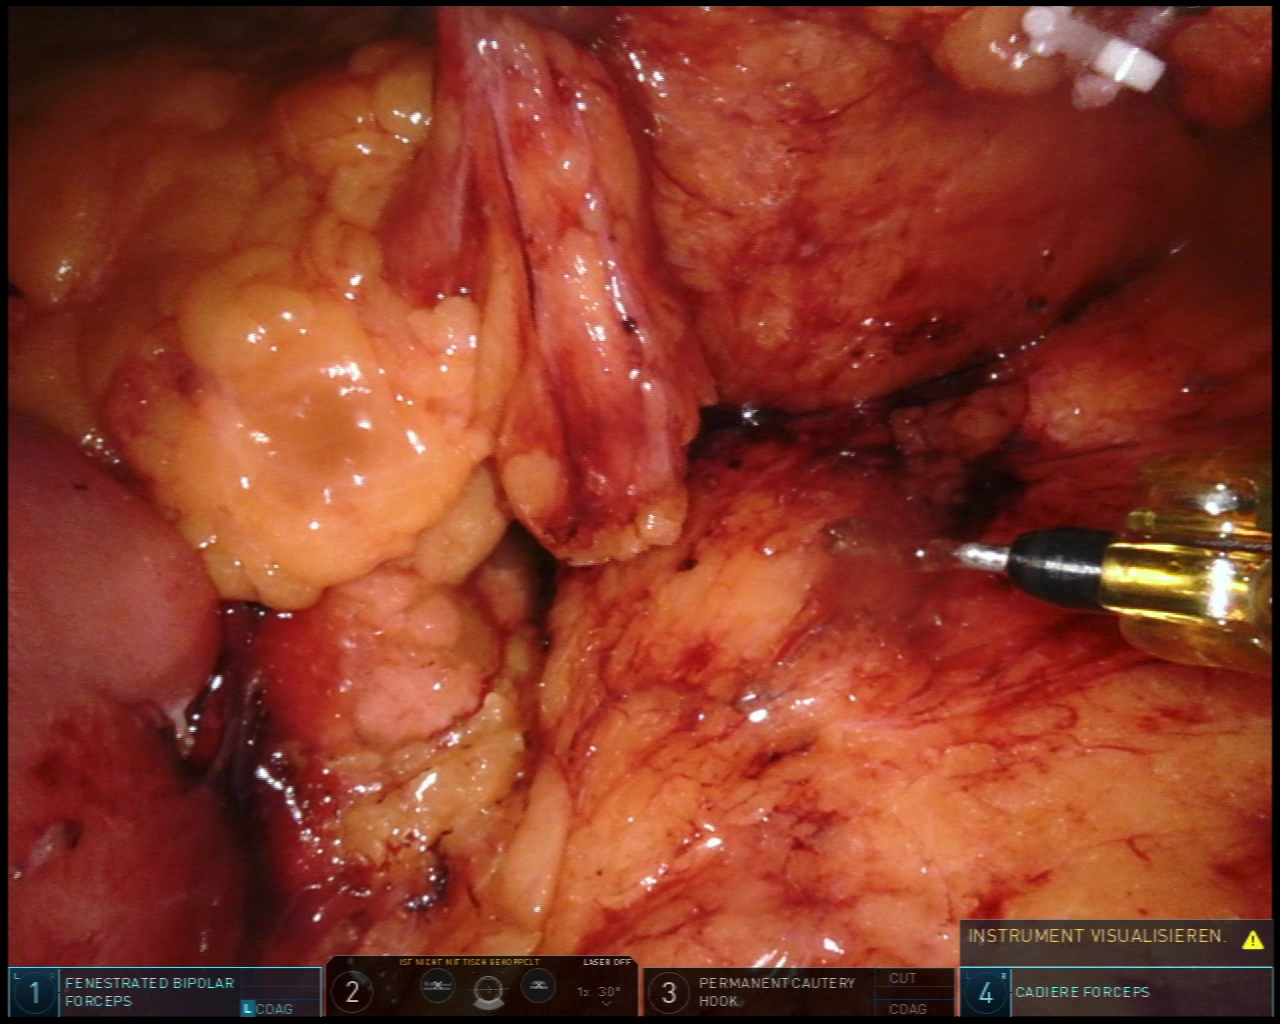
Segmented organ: pancreas
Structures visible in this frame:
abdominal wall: no
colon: no
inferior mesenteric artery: no
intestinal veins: no
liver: no
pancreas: yes
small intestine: yes
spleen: no
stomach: no
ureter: no
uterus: no
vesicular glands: no